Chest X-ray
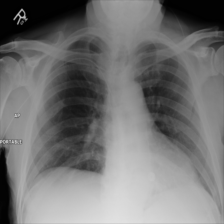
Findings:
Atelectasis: negative
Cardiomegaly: negative
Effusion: negative
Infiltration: negative
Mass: negative
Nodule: negative
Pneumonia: negative
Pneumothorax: negative
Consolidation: negative
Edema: negative
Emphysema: negative
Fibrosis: negative
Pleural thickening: negative
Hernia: negative